Question: Taking the below method as an example:
'''
-(void)myMethodName:(int)xCoordinate yCoordinate:(int)yCoordinate
'''
When I write the method in my code [self etc...], Xcode does its auto complete which tells me what the second value is for but never the first (see pic).

Is there any way I can also include the 'description' for the first value of a method?
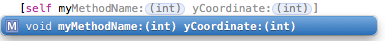
Answer: Are you trying to get something like this?
'''
-(void)myMethodNameWithXCoordinate:(int)xCoordinate yCoordinate:(int)yCoordinate
'''